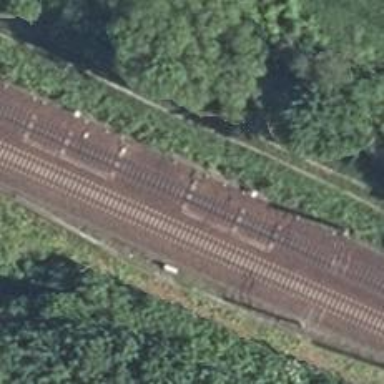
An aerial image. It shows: Railway switch with the turnout pointing to the right.